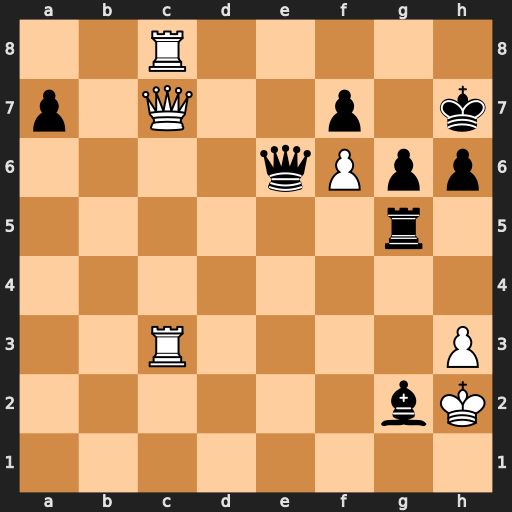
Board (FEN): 2R5/p1Q2p1k/4qPpp/6r1/8/2R4P/6bK/8
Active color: w
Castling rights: -
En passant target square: -
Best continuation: Qe7 Qxe7 fxe7